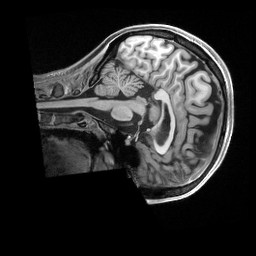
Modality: T1w
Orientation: sagittal
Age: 22
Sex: female
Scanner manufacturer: siemens
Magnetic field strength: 3 T
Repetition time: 2.5 s
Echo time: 0.00296 s